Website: lowes
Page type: order-tracking
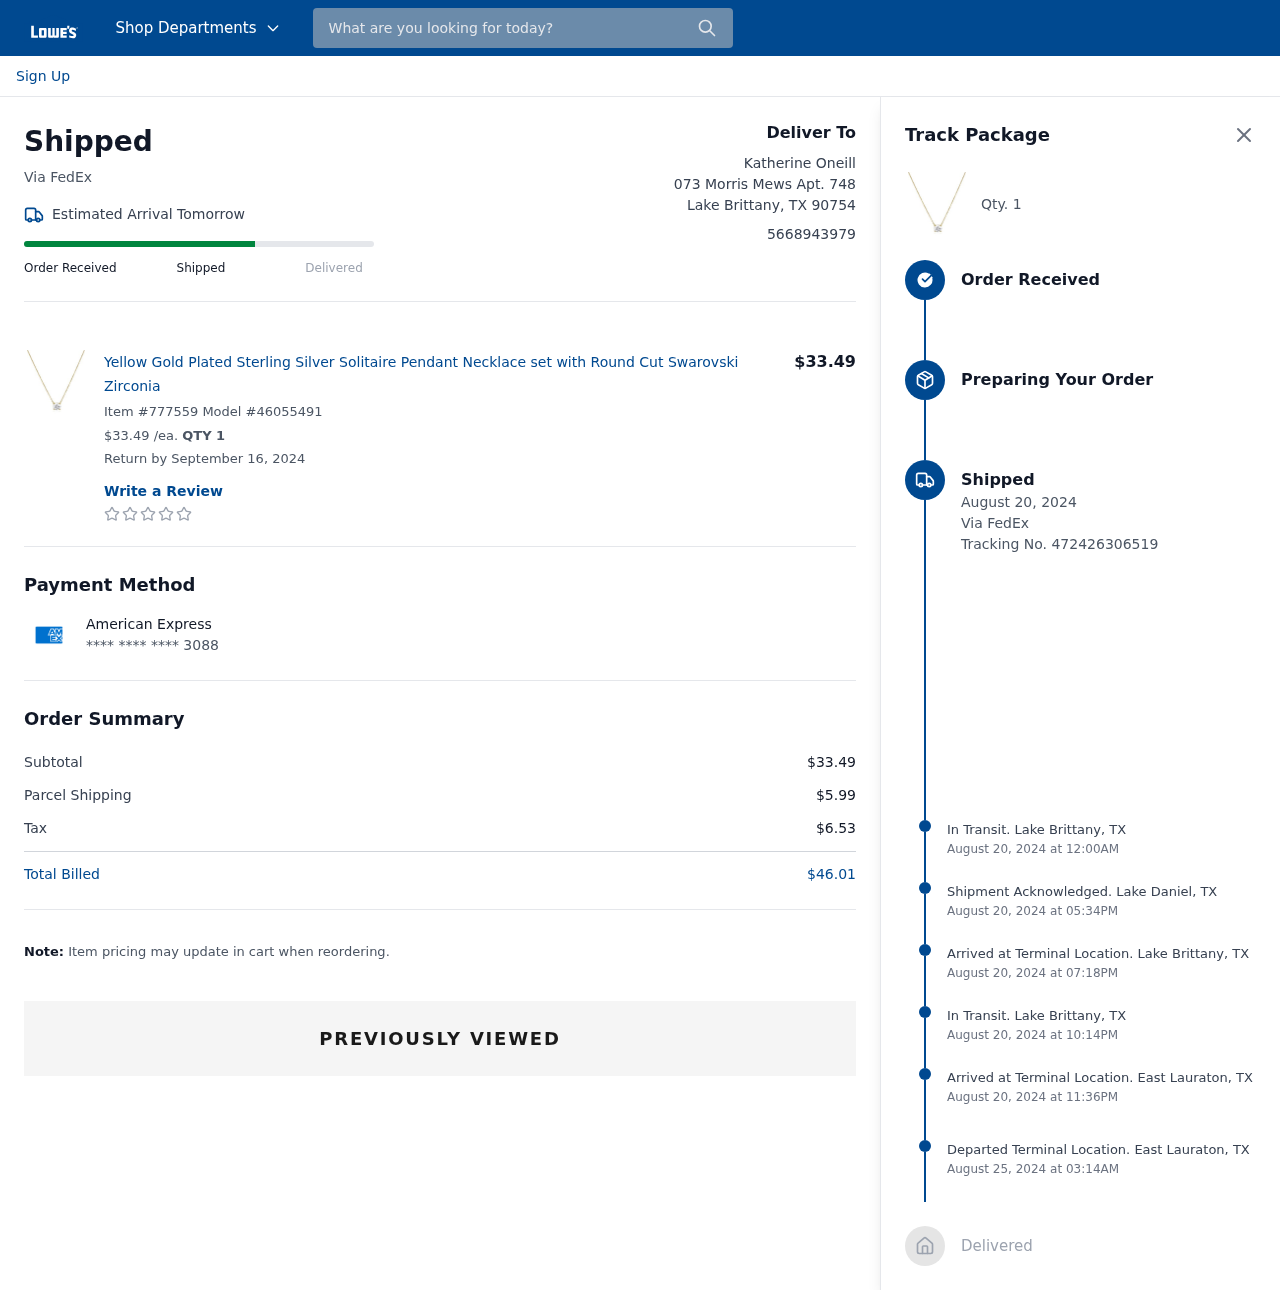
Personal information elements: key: PII_CARD_LAST4
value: **** **** **** 3088
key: PII_CARD_TYPE
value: American Express
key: PII_CITY_STATE
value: Lake Brittany, TX
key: PII_CITY_STATE_ZIP
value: Lake Brittany, TX 90754
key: PII_FULLNAME
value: Katherine Oneill
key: PII_PHONE
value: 5668943979
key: PII_STREET
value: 073 Morris Mews Apt. 748
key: PII_CITY_STATE2
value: Lake Daniel, TX
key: PII_STATE_ABBR
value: TX
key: PII_CITY
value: Lake Brittany
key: PII_CITY_STATE3
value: East Lauraton, TX
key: PII_CITY3
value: East Lauraton
Product elements: key: PRODUCT1_NAME
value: Yellow Gold Plated Sterling Silver Solitaire Pendant Necklace set with Round Cut Swarovski Zirconia
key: PRODUCT1_PRICE
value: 33.49
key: PRODUCT1_QUANTITY
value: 1
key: PRODUCT1_TOTAL
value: $33.49
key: PRODUCT1_QUANTITY2
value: Qty. 1
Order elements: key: ORDER_DELIVERY_DATE
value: Estimated Arrival Tomorrow
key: ORDER_ITEM_NUMBER
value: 777559
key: ORDER_MODEL_NUMBER
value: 46055491
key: ORDER_RETURN_BY_DATE
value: Return by September 16, 2024
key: ORDER_SUBTOTAL
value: $33.49
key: ORDER_SHIPPING_COST
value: $5.99
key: ORDER_TAX
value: $6.53
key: ORDER_TOTAL
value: $46.01
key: ORDER_SHIPPING_DATE
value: August 20, 2024
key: ORDER_TRACKING_NUMBER
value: Tracking No. 472426306519
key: ORDER_TRACKING_EVENT1
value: August 20, 2024 at 12:00AM
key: ORDER_TRACKING_EVENT2
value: August 20, 2024 at 05:34PM
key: ORDER_TRACKING_EVENT3
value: August 20, 2024 at 07:18PM
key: ORDER_TRACKING_EVENT4
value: August 20, 2024 at 10:14PM
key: ORDER_TRACKING_EVENT5
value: August 20, 2024 at 11:36PM
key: ORDER_TRACKING_EVENT6
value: August 25, 2024 at 03:14AM
Search elements: key: HEADER_SEARCH
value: What are you looking for today?